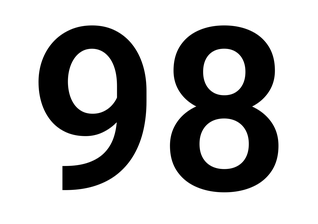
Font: Roboto_SemiBold